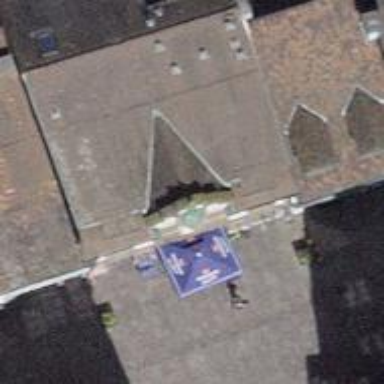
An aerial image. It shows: Restaurant.